Interaction volume radius: 10 \u00c5
Interaction volume height: 30 \u00c5
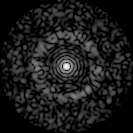
Disorder parameter: 0.8342